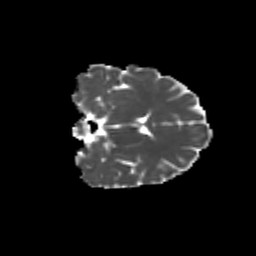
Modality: MD
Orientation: coronal
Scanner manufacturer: siemens
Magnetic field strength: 3 T
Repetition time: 9.2 s
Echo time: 0.084 s